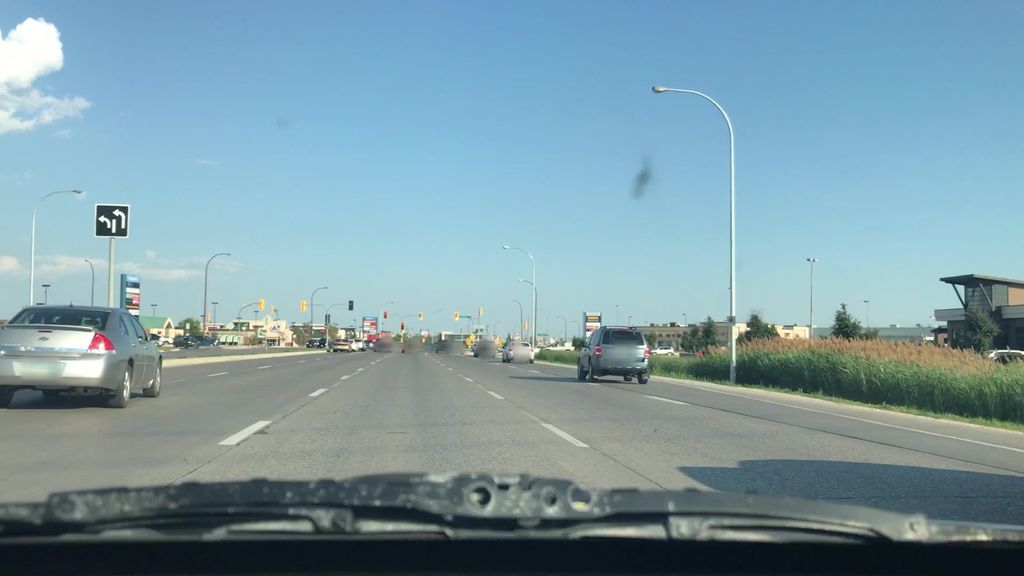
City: winnipeg